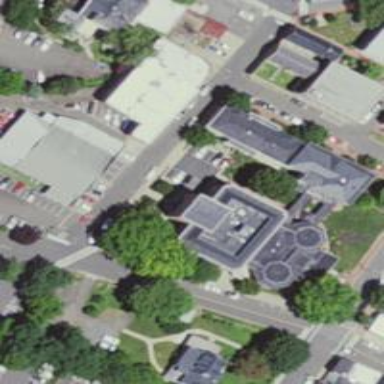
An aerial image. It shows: Government courthouse building.